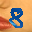
Label: 8